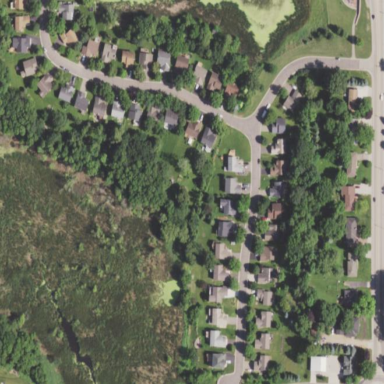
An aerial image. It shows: This residential area consists of single-family homes.